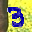
Label: 3